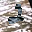
Label: 2